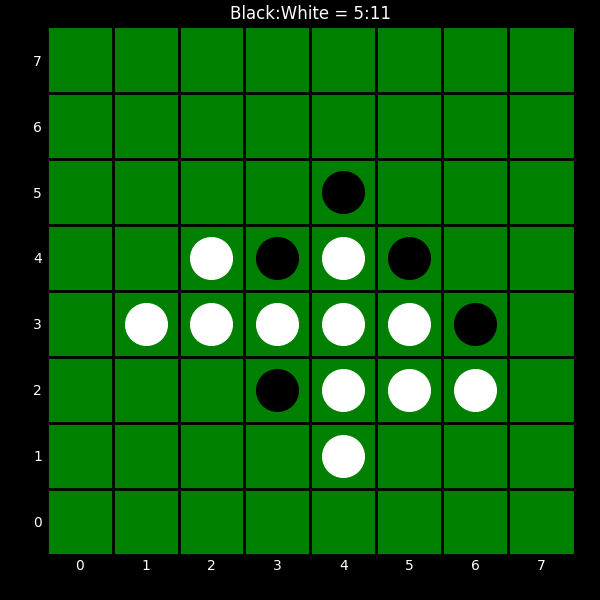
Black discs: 5
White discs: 11